Question: I am getting Data from a 'ListBox' and inserting into DB.
Before Data Insert, I need to ensure that the data in the 'ListBox' does not already exists in the database. In a nutshell, only insert rows that does not match rows in the database.
'''
private void InsertList()
{
var listA = new List<string>();
var listB = new List<string>();
//Populate both list by splitting items in listbox
foreach (ListItem item in ListBox1.Items)
{
var components = item.Value.Split('/');
listA.Add(components.First());
listB.Add(components.Last());
}
using (DataContext dataContext = new DataContext())
{
for (var i = 0; i < listA.Count; i++)
{
LIST_OBJECTS listObject = new LIST_OBJECTS
{
// Need to check data does not already exists in DB before adding.
LIST_KEY = 1,
LIST_ITEM_A = listA[i],
LIST_ITEM_B = listB[i]
};
dataContext.LIST_OBJECTS.Add(listObject);
}
dataContext.SaveChanges();
}
}
'''
In the table below the highlighted data will not be inserted if it exists in the list because it is already in the DB.

Thanks my friend:
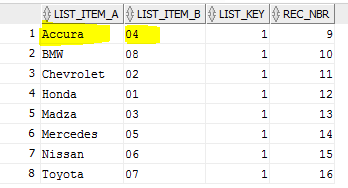
Answer: Given it's a somewhat lengthy condition (it wouldn't fit on one line) :
'''
for (var i = 0; i < listA.Count; i++)
{
if (!exists(dataContext, listA[i], listB[i]))
{
LIST_OBJECTS listObject = new LIST_OBJECTS
{
LIST_KEY = 1,
LIST_ITEM_A = listA[i],
LIST_ITEM_B = listB[i]
};
dataContext.LIST_OBJECTS.Add(listObject);
}
}
dataContext.SaveChanges();
'''
and then a seperate private method:
'''
private bool exists(DataContext ctx, string a, string b)
{
return ctx.LIST_OBJECTS.Any(i => i.LIST_ITEM_A == a
&& i => i.LIST_ITEM_B == b);
}
'''